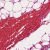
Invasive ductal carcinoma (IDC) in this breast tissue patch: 0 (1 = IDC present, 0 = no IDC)